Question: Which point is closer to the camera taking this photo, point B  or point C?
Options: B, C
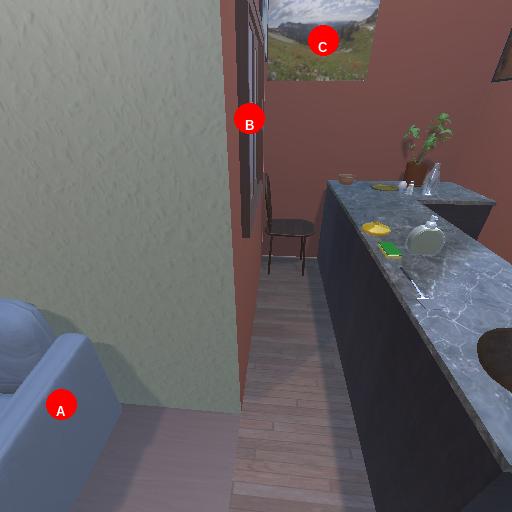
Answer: B